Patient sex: F
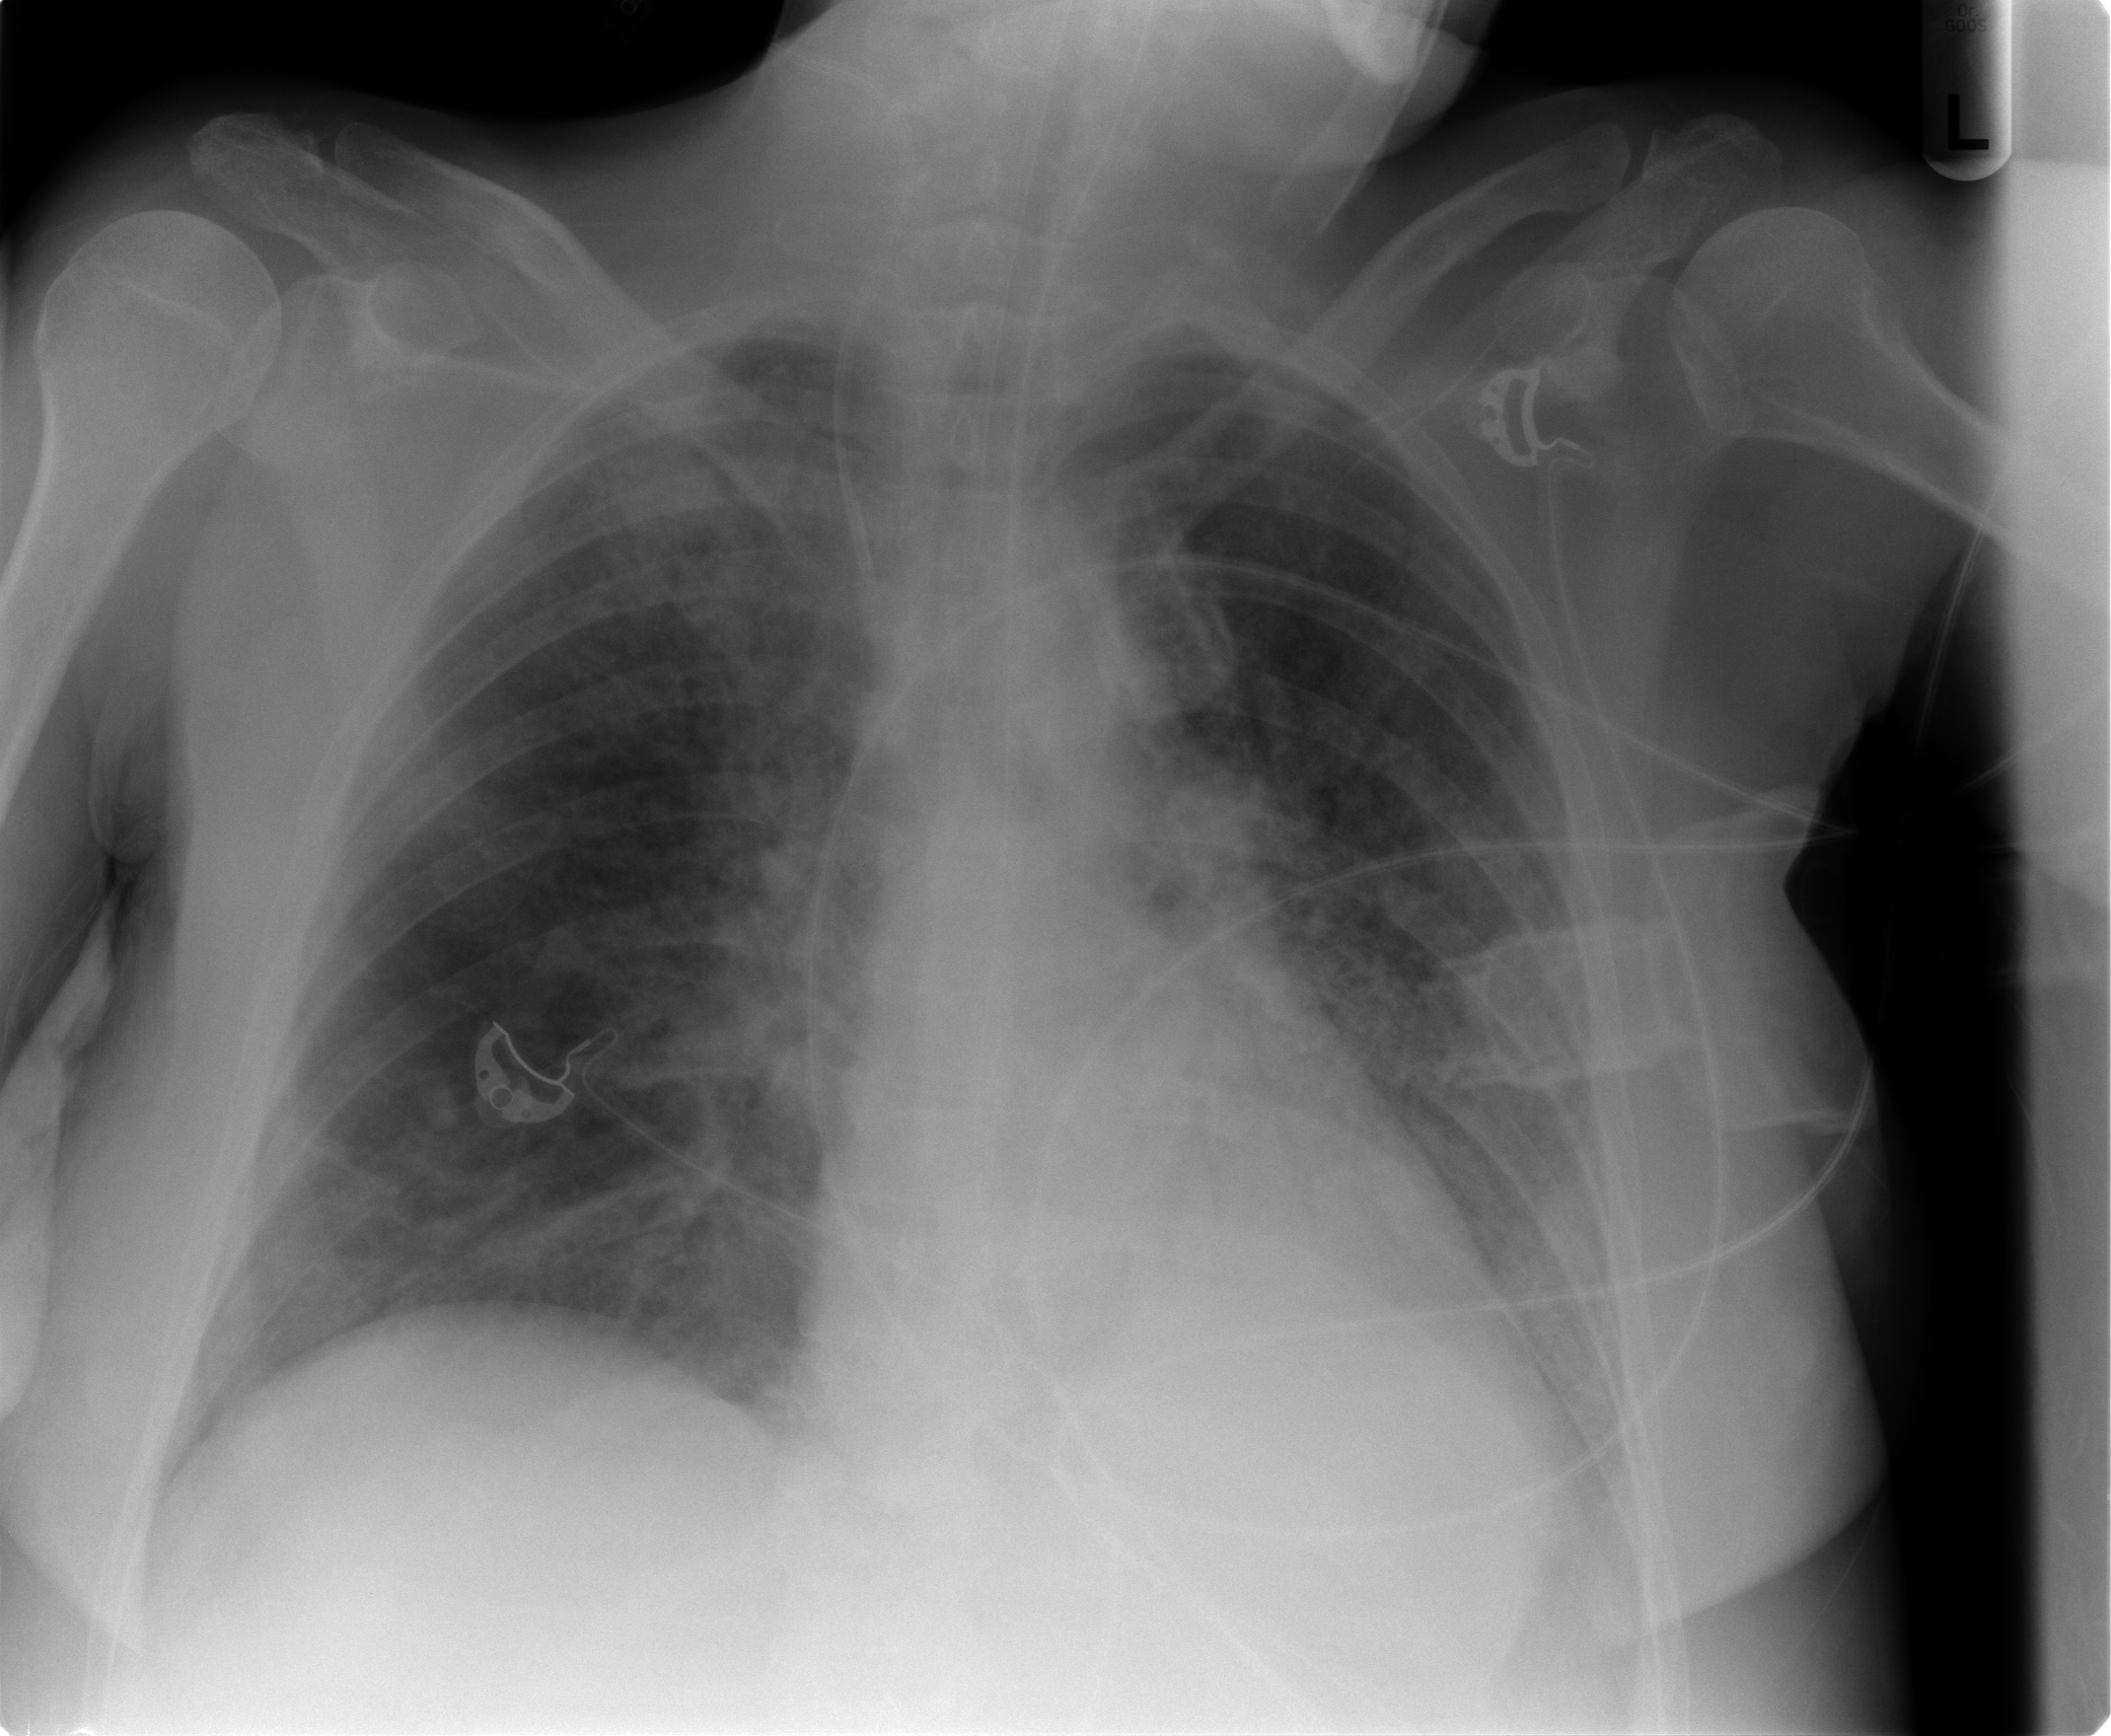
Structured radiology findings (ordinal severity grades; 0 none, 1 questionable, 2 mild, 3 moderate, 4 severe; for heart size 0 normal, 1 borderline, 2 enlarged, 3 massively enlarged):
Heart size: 0
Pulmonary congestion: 3
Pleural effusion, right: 0
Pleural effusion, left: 0
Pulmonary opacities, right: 3
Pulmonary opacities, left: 3
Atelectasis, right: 3
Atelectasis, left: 3